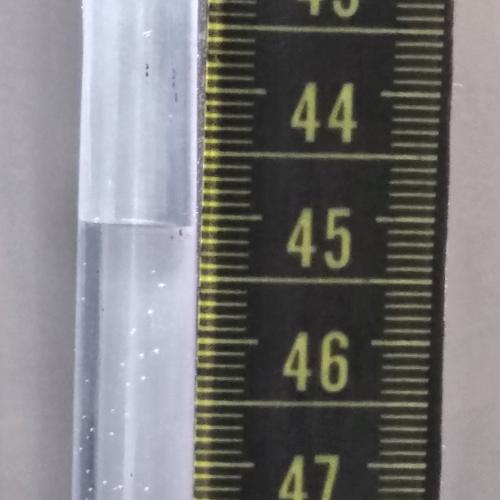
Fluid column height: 45.1 cm